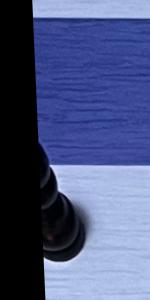
Label: Pawn_Black